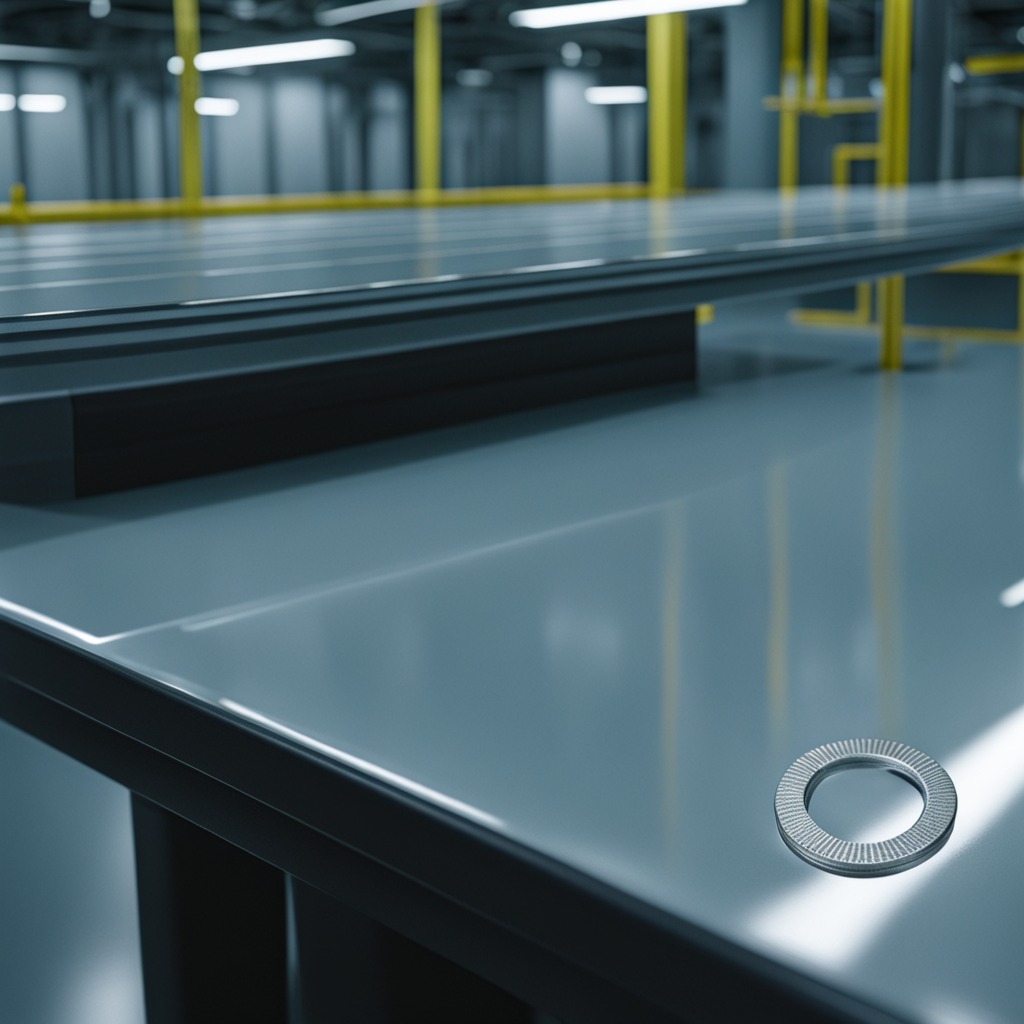
A flat metal washer is lying on a high-gloss table in a ship maintenance bay industrial lighting.